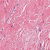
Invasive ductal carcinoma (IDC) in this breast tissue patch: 0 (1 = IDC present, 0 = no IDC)